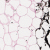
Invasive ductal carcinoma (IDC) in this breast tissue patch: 0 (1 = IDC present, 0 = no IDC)